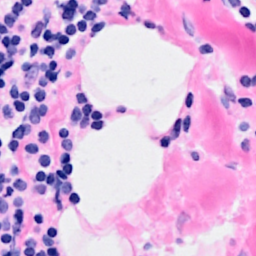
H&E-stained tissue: Breast